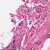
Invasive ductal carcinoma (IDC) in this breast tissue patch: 0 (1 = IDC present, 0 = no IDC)